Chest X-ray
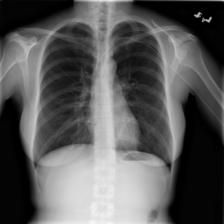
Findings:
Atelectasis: negative
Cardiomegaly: negative
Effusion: positive
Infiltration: negative
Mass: negative
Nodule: negative
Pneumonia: negative
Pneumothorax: negative
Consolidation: negative
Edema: negative
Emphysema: negative
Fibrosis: negative
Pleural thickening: negative
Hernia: negative